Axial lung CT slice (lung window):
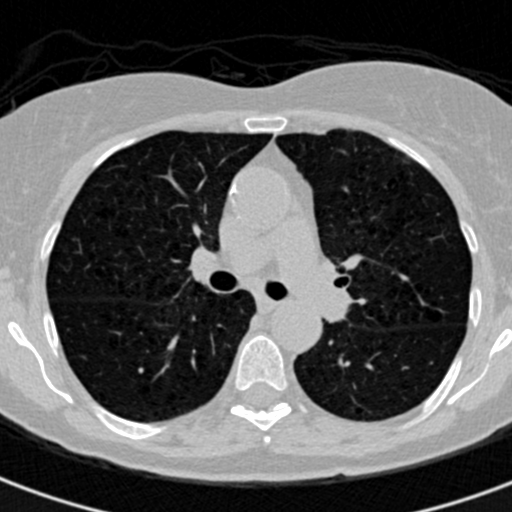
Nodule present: no